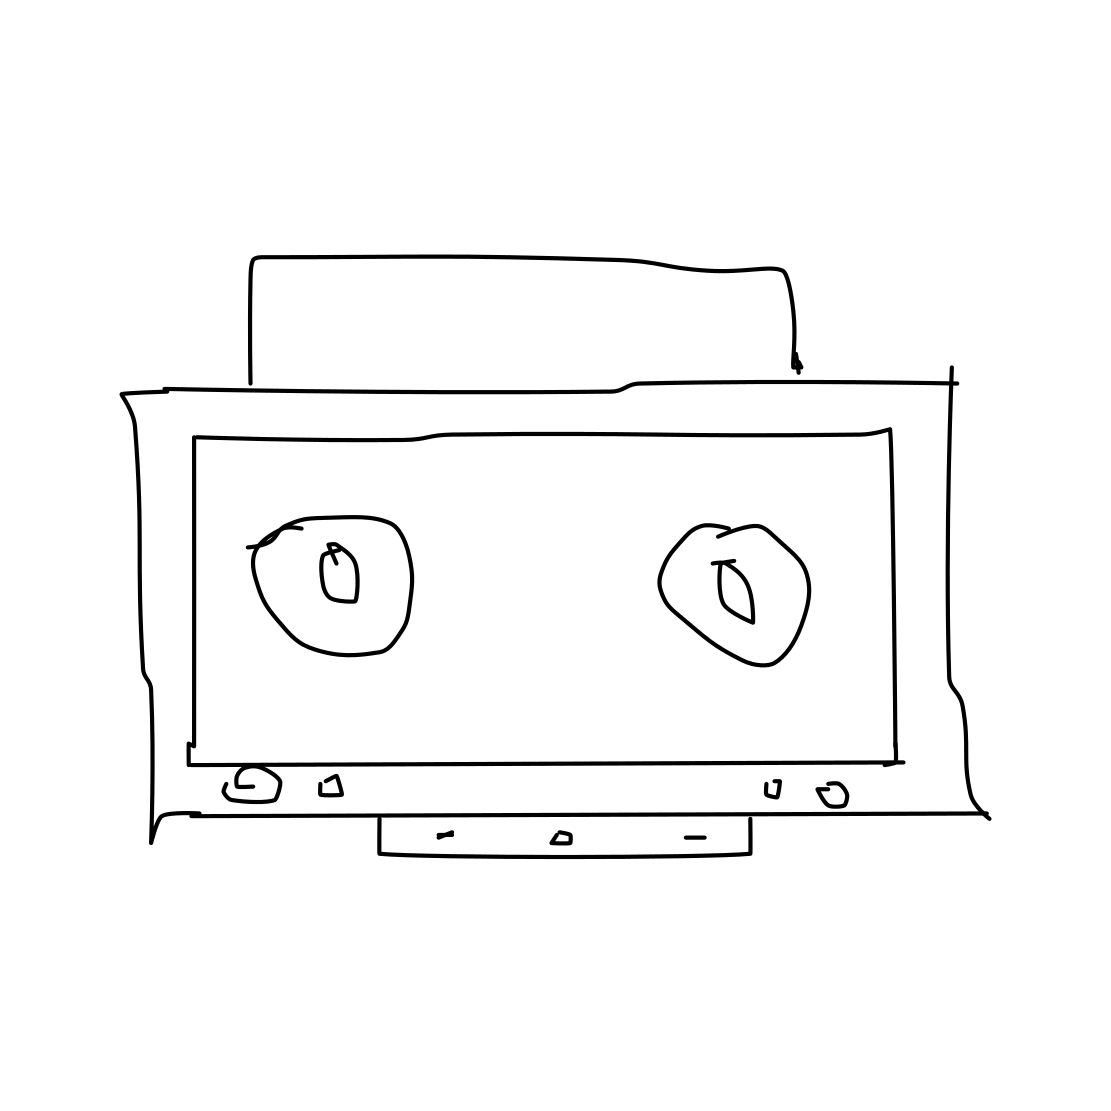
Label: radio